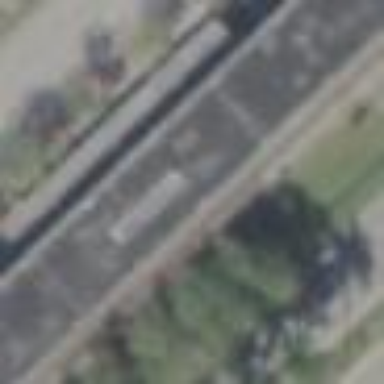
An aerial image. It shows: Train station building.